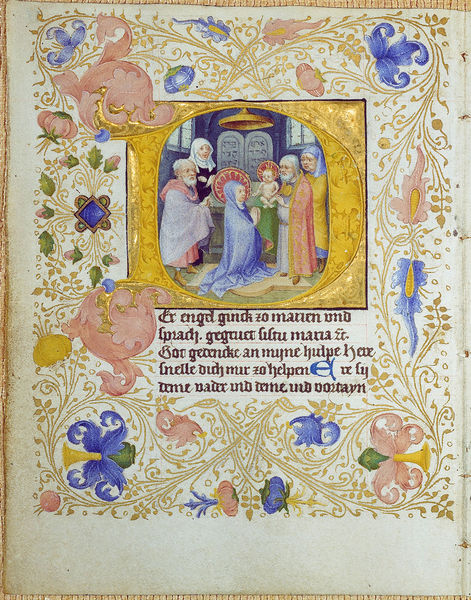
Titel: Lochner-Gebetsbuch
Künstler: Stefan Lochner
Institution: Darmstadt, Universitäts- und Landesbibliothek
Schlagwörter: blau, gelb, grün, blume, blumen, bunt, blüten, rosen, ornament, rahmen, kirche, gold, pflanzen, rosa, engel, ranken, baby, figuren, detail, inschrift, dekor, ornamente, verzierung, buch, vergoldet, religion, seite, illustration, text, beschriftung, initiale, beten, buchseite, girlanden, heiligenschein, jesus, gebote, heilige, zeilen, lilien, heilig, maria, miniatur, fraktur, zeile, latein, tafeln, initial, bllau, kapitale